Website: home-depot
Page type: account-selection
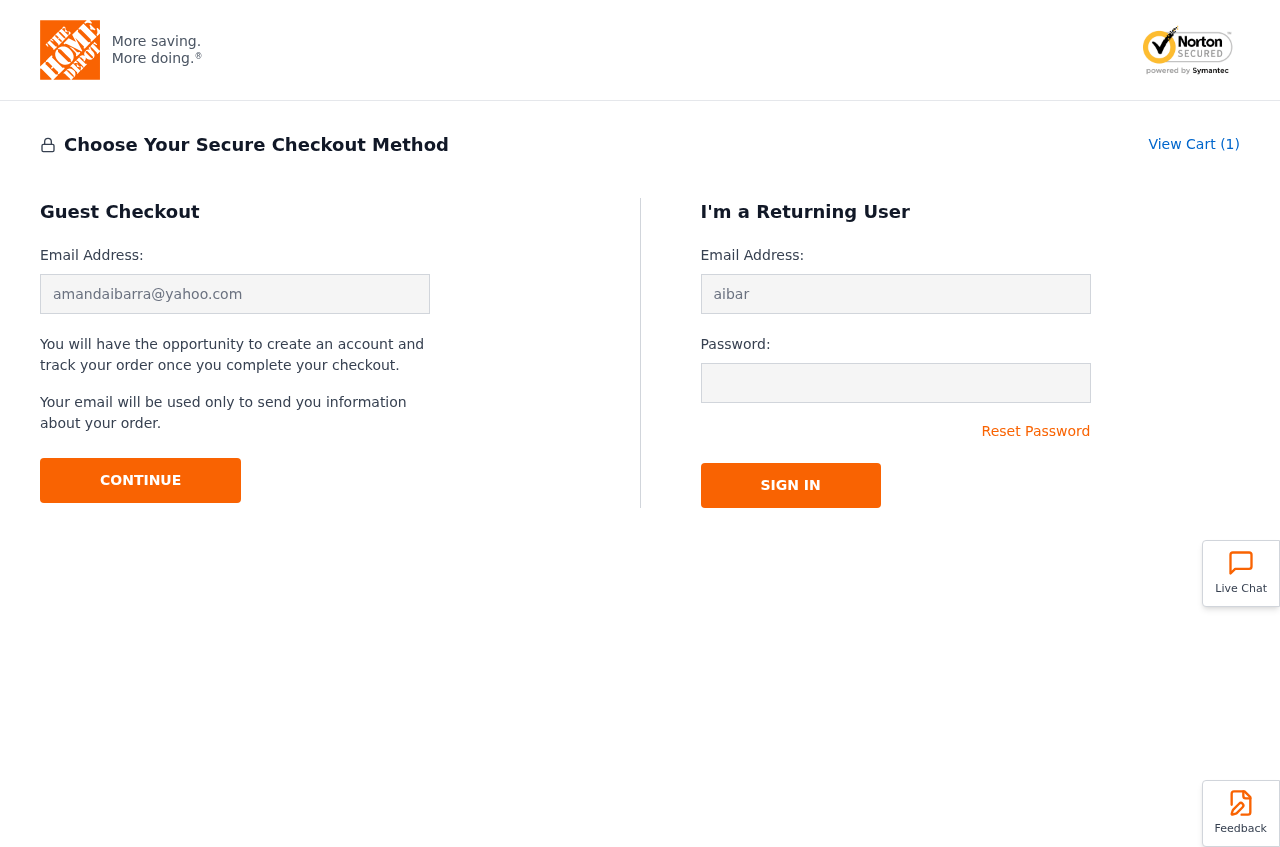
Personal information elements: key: PII_EMAIL
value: amandaibarra@yahoo.com
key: PII_LOGIN_USERNAME
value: aibarra960
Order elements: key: ORDER_NUM_ITEMS
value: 1